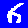
Digit: 6